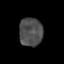
Tissue: lung
Cell type: Epithelial cells
Senescence score: 0.207
Nuclear area (px): 650
Mean DAPI intensity: 78.512